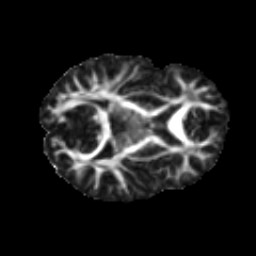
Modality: FA
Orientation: axial
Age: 14
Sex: male
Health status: ill
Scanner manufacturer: ge
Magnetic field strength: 3 T
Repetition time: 6.888 s
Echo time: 0.0812 s